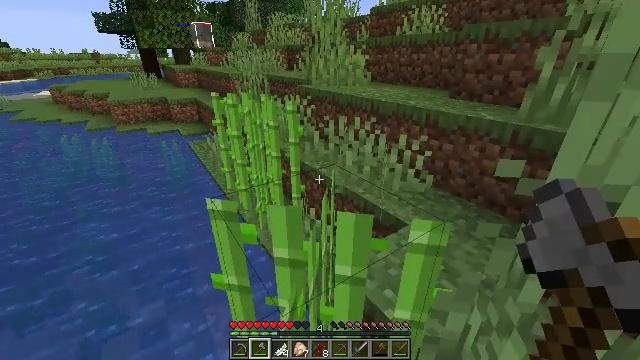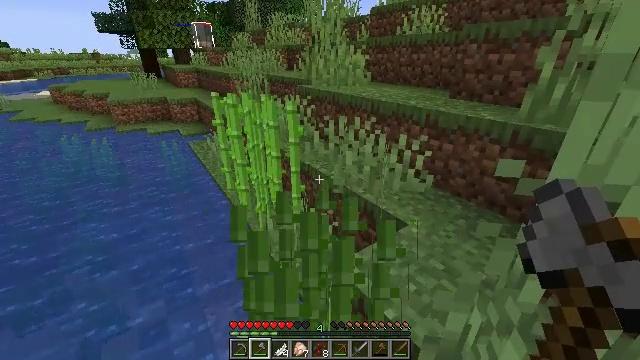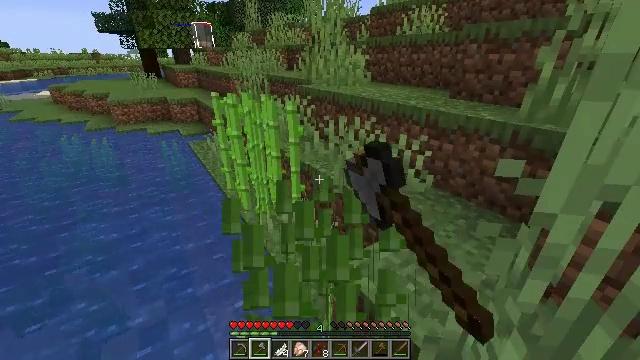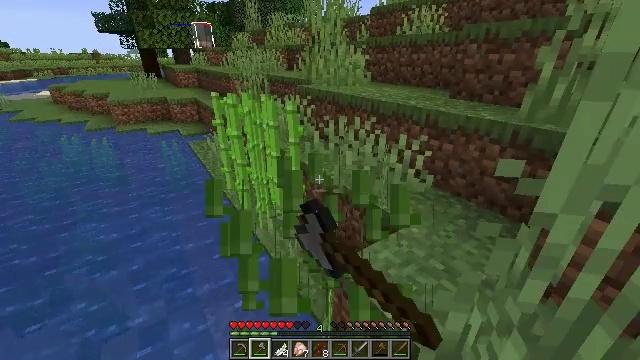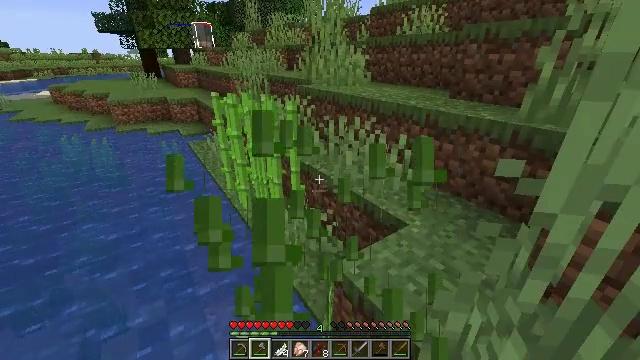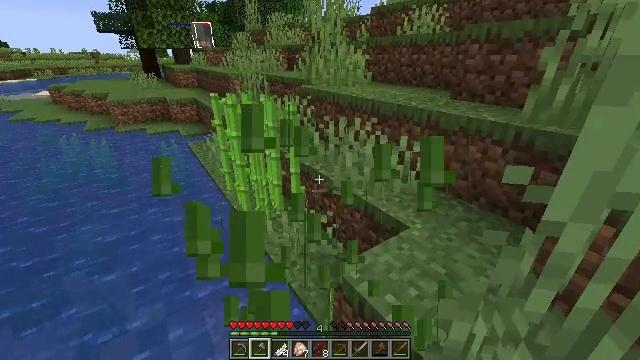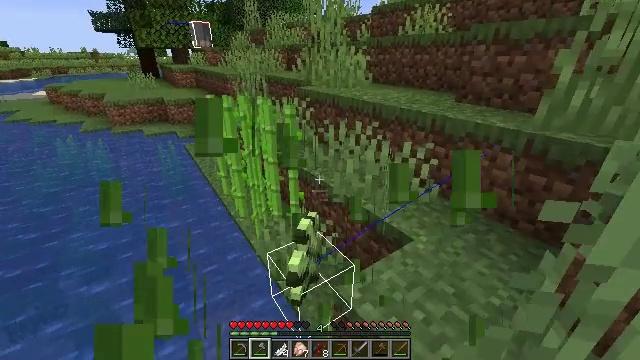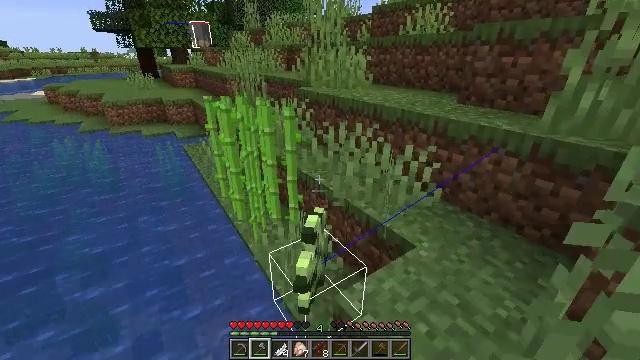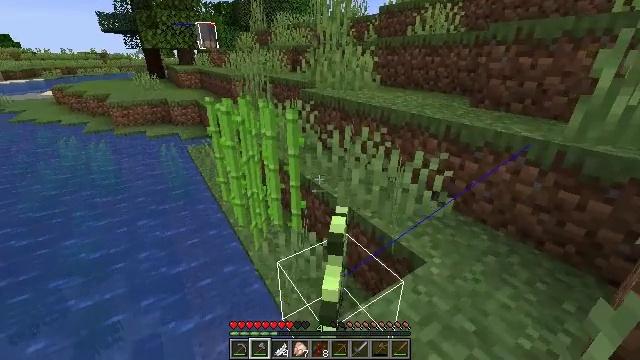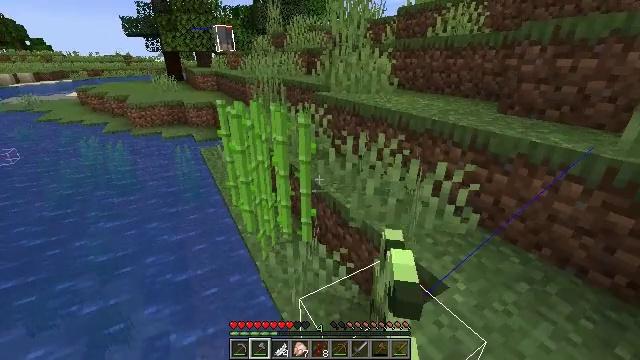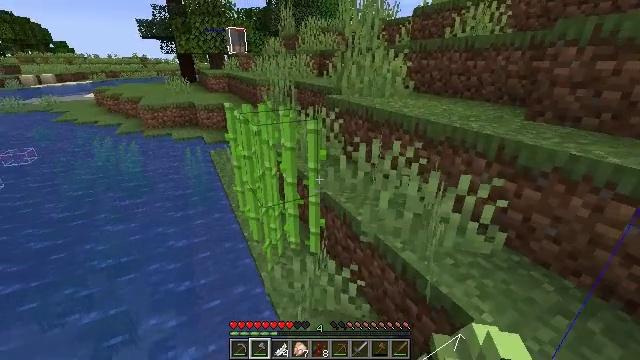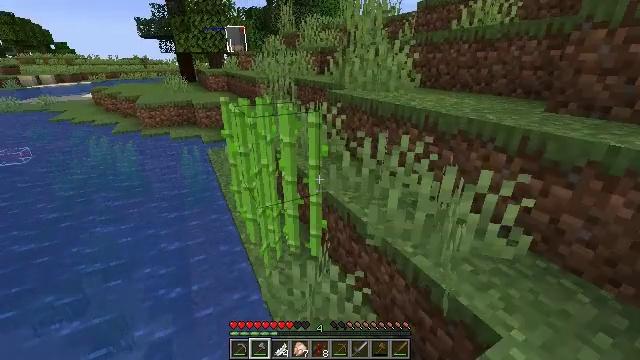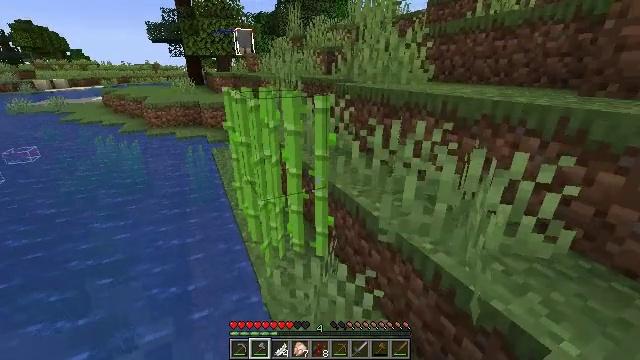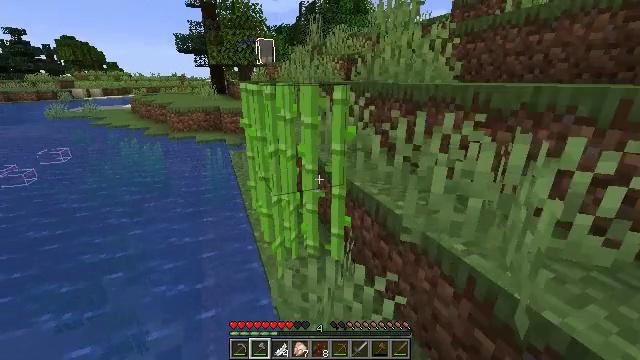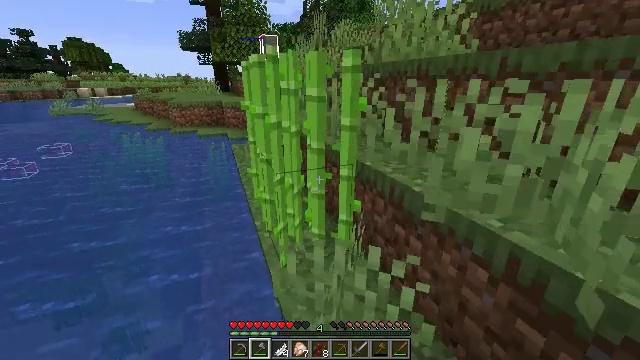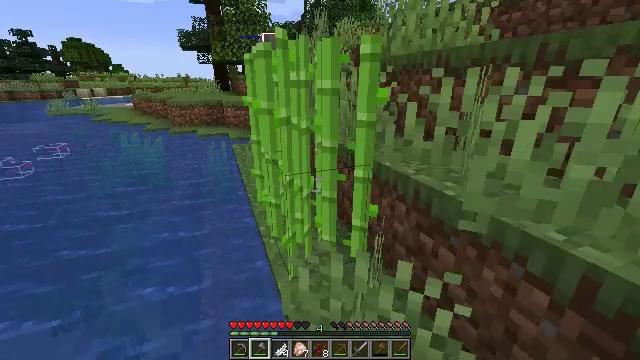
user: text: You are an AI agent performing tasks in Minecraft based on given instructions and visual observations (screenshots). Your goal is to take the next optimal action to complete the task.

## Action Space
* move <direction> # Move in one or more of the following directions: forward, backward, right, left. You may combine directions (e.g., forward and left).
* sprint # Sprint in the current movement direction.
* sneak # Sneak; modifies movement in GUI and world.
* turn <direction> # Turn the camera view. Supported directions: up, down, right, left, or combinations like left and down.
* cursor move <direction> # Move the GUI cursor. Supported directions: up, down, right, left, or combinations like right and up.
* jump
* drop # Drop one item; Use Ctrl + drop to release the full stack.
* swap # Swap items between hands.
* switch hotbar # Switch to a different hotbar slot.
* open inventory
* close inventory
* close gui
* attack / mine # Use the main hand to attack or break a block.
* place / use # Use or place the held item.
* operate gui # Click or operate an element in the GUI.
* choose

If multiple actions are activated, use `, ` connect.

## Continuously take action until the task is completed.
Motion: motion action
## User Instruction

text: Break the sugar cane.
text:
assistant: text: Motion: attack / mine
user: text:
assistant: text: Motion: attack / mine
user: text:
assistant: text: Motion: no_op
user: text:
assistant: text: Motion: no_op
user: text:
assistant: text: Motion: move forward
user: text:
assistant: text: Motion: move forward
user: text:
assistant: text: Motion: move forward
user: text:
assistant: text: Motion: move forward, turn left
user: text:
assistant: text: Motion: move forward, turn left
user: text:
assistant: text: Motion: move forward, turn left
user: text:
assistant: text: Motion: move forward
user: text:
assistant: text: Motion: move forward, turn left and up
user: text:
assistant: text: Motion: move forward, turn left and up
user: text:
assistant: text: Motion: move forward
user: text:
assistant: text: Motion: move forward
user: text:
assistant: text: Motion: move forward
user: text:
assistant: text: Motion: move forward, turn up
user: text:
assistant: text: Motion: move forward, turn up
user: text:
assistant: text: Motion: move forward, turn up
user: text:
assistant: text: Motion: move forward, turn left and up
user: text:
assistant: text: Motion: turn up
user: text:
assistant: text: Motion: no_op
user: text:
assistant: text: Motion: turn up
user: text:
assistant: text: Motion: turn up
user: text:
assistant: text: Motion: turn up
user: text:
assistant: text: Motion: no_op
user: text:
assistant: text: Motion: attack / mine
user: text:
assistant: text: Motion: move forward, turn left, attack / mine
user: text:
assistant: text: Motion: move forward, attack / mine
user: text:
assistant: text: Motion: move forward, attack / mine